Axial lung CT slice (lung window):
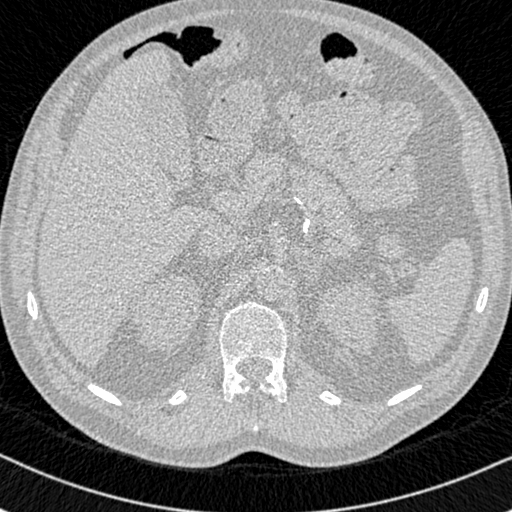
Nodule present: no